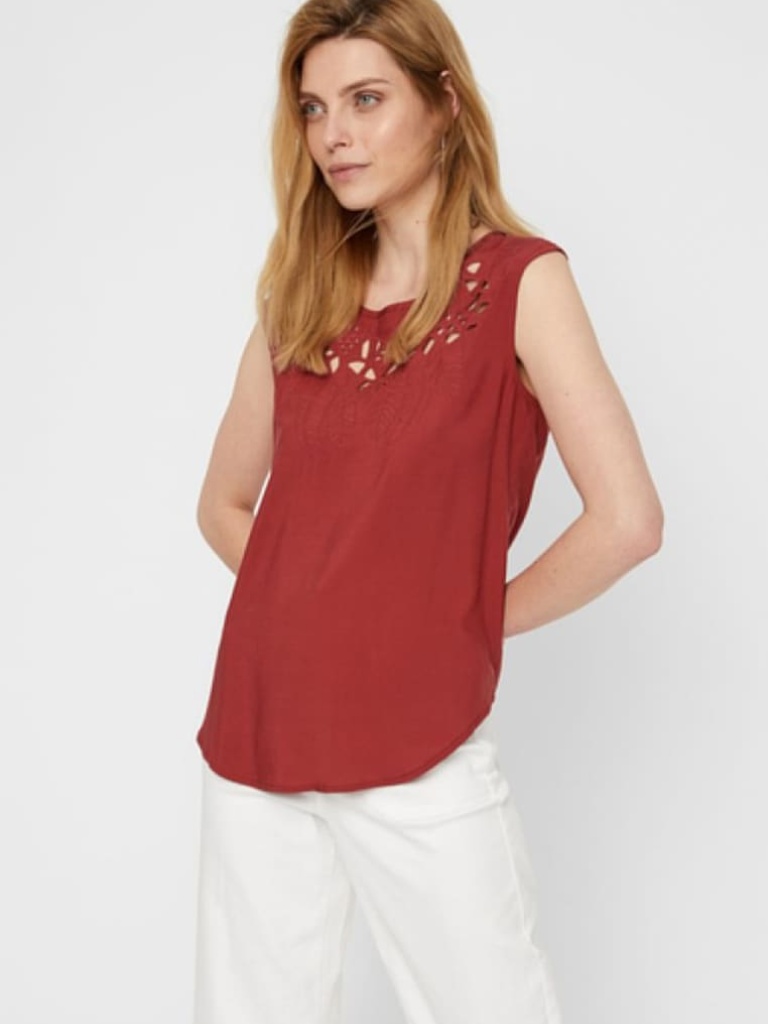
cotton relaxed sleeveless hip length Untucked crew t-shirt